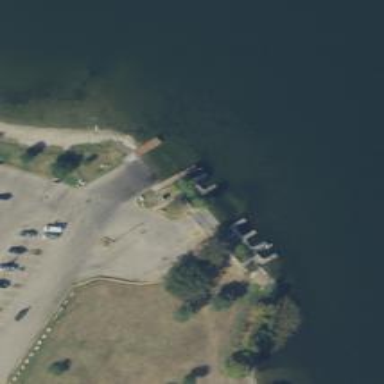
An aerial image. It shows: Slipway on leisure land.